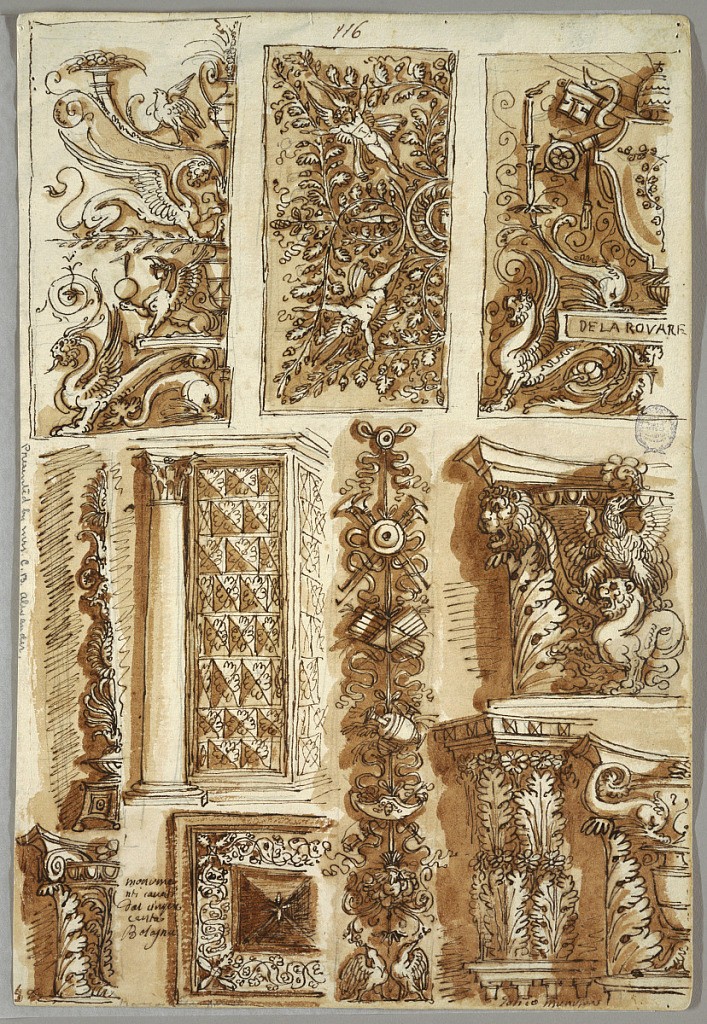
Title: Rendering of Various Decorative details of Bologna; Verso: Architectural Details
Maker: Felice Giani, Italian, 1758–1823
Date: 1810–14
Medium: Pen and brown ink, brush and brown wash over traces of graphite on cream laid paper
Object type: Drawing
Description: Sketchbook Page: Folio 58, 116, 117. Double sided folio. Recto: left half of grotesque panel, c. 1500. Left half shows square ceiling and coat of arms of Pope Julius II (1503-13), with inscription: Dela Rovare. Center row:  Renaissance candelabrum, gothic doorway, 15th century trophy of pastoral attributes. Capital with eagle and dragon. Bottom: three capitals, one of them with inscription: Gotico munumento. Inscribed under decorative design: monumenti cavati dal cinquecento Bologna. Inscribed at top center: 116. Verso:  arcades, parts of columns, entablatures, and capitals. At bottom left, seven decorated moldings. Inscribed at top: 117.